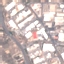
Label: Industrial